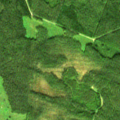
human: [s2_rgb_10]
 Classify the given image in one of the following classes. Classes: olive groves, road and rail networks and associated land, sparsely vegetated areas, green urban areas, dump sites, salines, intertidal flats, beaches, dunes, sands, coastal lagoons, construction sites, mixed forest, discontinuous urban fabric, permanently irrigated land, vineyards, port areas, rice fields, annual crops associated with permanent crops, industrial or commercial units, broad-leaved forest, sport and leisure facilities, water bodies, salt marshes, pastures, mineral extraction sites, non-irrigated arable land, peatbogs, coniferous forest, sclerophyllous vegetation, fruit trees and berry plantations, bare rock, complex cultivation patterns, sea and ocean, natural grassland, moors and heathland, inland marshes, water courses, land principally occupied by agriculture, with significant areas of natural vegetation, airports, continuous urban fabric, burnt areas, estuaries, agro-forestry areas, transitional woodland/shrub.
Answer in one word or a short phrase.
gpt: coniferous forest, mixed forest